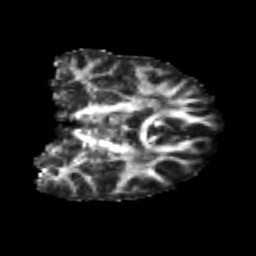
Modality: FA
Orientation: coronal
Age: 20
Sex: male
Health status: healthy
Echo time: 0.074 s